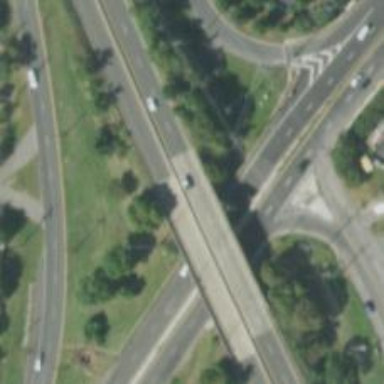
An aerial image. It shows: Urban freeway expressway bridge.